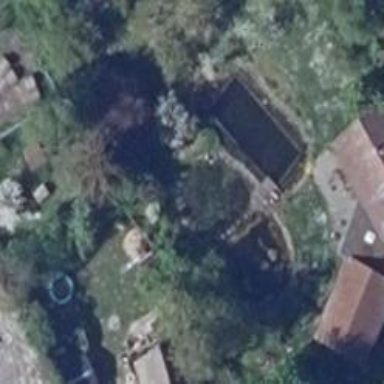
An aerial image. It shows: Swimming pool located in leisure land.